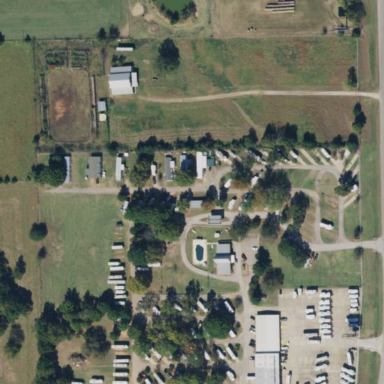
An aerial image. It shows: Caravan site for tourism.